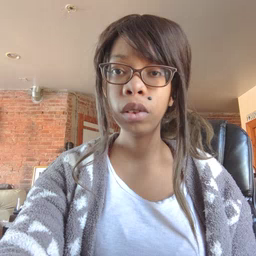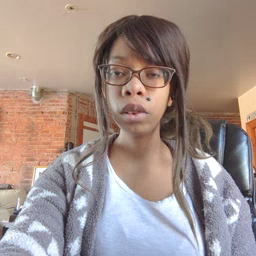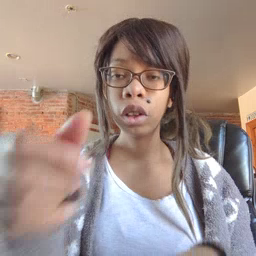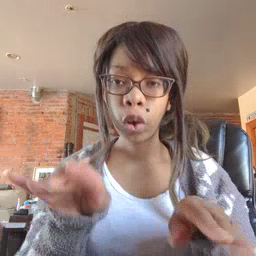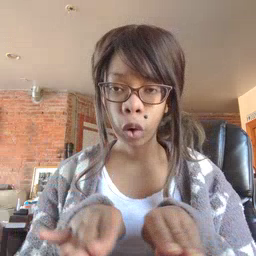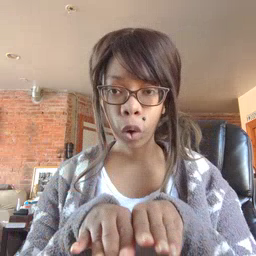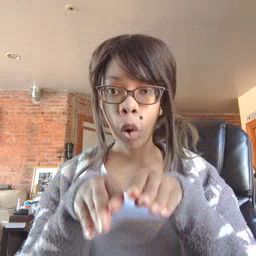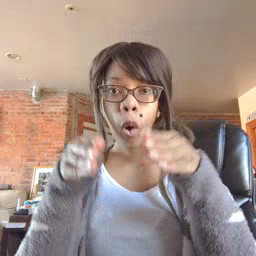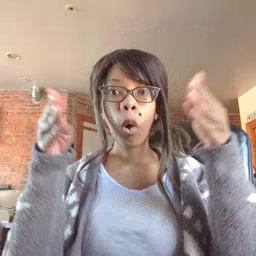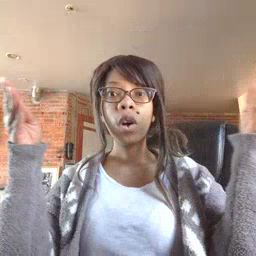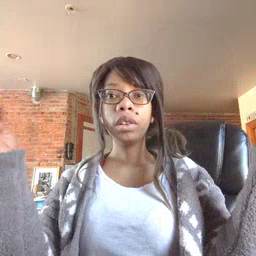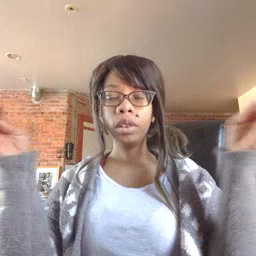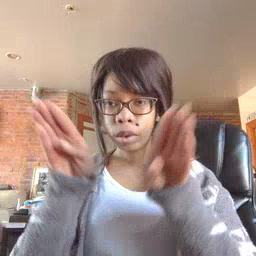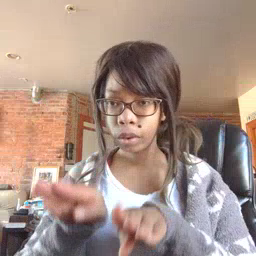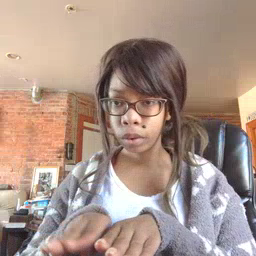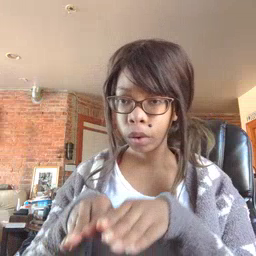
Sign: open